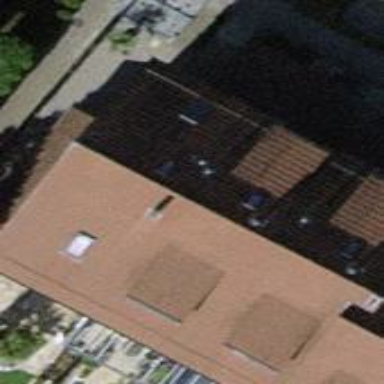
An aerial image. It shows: Terrace building.